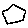
Label: hexagon